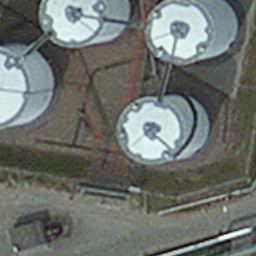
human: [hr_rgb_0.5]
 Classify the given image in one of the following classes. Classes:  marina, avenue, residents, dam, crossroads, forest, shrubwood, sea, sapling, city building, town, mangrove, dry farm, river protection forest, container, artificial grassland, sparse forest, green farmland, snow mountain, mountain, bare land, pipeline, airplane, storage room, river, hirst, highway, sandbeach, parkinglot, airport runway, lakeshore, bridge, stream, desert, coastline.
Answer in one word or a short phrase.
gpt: storage room